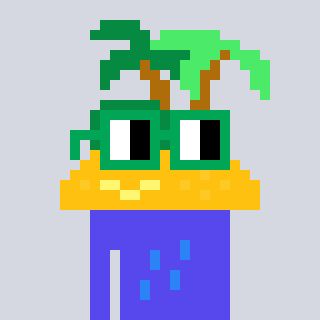
a pixel art character with square green glasses, a island-shaped head and a computerblue-colored body on a cool background